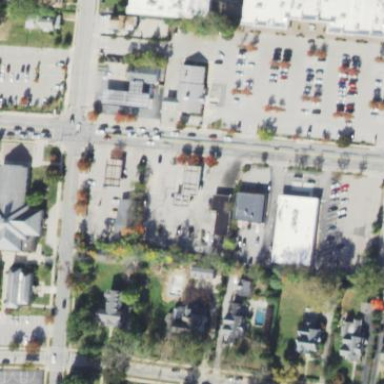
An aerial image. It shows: Retail area.